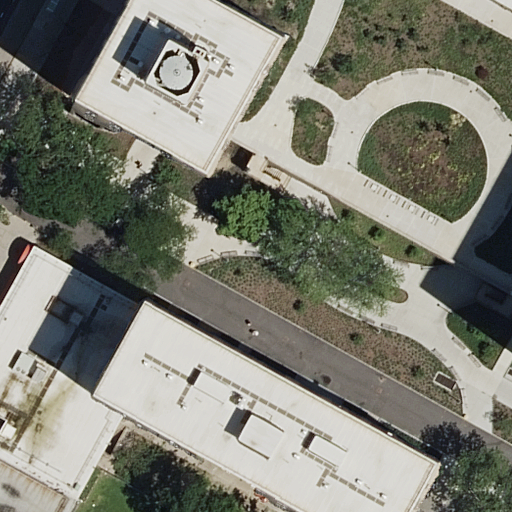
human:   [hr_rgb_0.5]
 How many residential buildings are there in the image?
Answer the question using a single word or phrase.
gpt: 6

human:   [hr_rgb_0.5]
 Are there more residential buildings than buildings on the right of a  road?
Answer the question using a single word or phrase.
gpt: yes

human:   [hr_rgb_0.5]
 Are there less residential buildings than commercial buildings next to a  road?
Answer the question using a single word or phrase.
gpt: no

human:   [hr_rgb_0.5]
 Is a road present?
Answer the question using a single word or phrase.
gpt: yes

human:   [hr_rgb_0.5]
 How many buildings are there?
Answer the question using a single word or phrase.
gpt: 6

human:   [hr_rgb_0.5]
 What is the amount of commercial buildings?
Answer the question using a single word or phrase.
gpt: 0

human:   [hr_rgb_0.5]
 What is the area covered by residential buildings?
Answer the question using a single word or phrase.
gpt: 1877m2

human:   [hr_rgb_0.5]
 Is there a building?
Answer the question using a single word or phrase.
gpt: yes

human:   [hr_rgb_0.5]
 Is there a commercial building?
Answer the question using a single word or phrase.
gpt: no

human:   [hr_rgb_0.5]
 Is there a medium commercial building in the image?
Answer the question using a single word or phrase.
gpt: no

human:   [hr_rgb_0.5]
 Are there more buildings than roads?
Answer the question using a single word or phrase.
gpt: yes

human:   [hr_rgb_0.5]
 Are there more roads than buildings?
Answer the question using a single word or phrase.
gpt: no

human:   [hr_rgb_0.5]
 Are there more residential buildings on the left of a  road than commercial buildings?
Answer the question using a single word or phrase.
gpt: yes

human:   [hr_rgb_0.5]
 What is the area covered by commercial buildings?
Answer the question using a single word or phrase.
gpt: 0m2

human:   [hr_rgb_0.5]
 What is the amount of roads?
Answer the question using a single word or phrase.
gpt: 2

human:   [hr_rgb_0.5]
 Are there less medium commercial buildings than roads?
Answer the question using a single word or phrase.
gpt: yes

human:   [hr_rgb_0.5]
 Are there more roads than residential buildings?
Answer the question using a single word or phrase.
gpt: no

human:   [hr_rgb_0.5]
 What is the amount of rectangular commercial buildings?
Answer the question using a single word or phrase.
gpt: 0

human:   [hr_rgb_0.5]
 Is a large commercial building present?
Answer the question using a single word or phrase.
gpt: no

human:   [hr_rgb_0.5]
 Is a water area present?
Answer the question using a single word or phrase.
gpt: no

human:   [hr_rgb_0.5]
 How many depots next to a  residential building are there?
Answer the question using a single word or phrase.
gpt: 0

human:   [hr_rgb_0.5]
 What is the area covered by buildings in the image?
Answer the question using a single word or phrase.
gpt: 1877m2

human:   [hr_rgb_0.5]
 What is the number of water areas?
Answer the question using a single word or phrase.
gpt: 0

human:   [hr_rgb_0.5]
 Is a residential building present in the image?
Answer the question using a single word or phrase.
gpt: yes

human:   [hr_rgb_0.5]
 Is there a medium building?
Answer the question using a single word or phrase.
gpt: yes

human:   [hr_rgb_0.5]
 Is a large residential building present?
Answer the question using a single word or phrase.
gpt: yes

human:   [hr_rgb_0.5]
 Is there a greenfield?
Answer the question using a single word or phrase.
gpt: no

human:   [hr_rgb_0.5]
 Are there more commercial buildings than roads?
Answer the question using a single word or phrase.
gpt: no

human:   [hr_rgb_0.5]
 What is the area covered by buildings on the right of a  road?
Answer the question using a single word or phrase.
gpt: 1570m2

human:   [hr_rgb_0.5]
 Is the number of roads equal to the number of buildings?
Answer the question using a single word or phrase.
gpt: no

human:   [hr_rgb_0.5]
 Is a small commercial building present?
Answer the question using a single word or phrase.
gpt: no

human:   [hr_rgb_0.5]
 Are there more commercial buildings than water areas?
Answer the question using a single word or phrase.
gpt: no

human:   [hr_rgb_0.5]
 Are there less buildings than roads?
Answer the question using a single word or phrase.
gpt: no

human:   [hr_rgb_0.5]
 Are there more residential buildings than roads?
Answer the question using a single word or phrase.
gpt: yes

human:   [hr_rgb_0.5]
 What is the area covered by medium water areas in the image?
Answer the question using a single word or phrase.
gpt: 0m2

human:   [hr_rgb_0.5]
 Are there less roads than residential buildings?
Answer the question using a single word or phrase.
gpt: yes

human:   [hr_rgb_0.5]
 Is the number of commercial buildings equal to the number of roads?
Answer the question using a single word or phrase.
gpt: no

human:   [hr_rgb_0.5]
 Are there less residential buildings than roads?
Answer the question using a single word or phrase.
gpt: no

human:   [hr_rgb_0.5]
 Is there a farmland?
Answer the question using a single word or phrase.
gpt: no

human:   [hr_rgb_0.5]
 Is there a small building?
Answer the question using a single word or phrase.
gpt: yes

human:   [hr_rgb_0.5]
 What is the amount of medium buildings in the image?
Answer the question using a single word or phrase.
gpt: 3

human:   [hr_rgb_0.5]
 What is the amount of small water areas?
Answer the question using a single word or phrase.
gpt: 0

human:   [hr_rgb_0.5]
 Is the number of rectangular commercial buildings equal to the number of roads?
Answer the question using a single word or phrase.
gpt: no

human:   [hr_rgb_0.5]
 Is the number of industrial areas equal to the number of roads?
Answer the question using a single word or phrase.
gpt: no

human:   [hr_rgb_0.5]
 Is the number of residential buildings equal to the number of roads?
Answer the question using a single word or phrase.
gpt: no

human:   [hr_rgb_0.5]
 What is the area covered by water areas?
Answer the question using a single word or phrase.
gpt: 0m2

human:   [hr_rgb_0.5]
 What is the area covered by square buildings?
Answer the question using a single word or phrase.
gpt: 0m2

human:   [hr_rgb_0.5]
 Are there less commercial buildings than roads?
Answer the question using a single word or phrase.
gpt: yes

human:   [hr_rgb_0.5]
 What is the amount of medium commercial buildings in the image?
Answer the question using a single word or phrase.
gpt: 0

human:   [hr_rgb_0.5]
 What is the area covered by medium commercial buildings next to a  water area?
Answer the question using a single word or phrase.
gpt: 0m2

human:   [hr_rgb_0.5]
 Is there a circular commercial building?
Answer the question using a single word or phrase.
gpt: no

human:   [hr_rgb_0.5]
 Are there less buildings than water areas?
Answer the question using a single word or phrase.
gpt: no

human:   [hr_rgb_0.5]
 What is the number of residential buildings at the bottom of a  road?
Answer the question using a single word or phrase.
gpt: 3

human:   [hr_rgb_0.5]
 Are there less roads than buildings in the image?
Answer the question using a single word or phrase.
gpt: yes

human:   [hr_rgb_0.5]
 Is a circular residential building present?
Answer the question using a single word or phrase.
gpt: no

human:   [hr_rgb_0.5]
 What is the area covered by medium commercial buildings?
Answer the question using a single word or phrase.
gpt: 0m2

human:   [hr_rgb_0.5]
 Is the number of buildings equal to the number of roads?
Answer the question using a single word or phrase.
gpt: no

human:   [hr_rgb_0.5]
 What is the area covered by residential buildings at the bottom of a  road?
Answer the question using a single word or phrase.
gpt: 405m2

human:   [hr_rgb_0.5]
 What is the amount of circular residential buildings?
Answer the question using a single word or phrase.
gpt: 0

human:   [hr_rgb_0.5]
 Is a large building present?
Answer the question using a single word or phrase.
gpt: yes

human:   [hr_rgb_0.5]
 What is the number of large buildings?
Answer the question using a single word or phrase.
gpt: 1

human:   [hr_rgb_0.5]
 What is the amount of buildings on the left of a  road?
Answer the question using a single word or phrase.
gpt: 3

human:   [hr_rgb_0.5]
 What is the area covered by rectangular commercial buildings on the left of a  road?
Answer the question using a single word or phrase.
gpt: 0m2

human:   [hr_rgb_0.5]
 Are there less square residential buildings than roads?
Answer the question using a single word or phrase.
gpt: yes